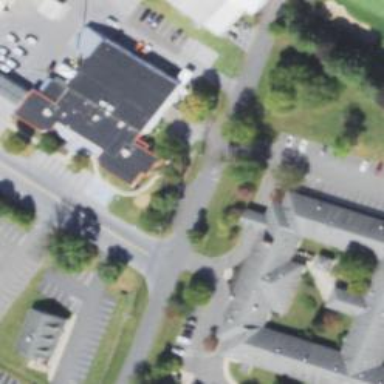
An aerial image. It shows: Police building.